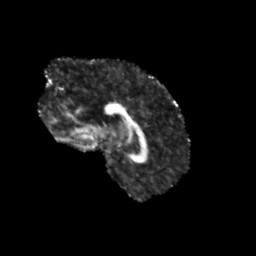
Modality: FA
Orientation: sagittal
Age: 11
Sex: male
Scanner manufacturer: siemens
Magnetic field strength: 3 T
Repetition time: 3.8 s
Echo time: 0.07 s